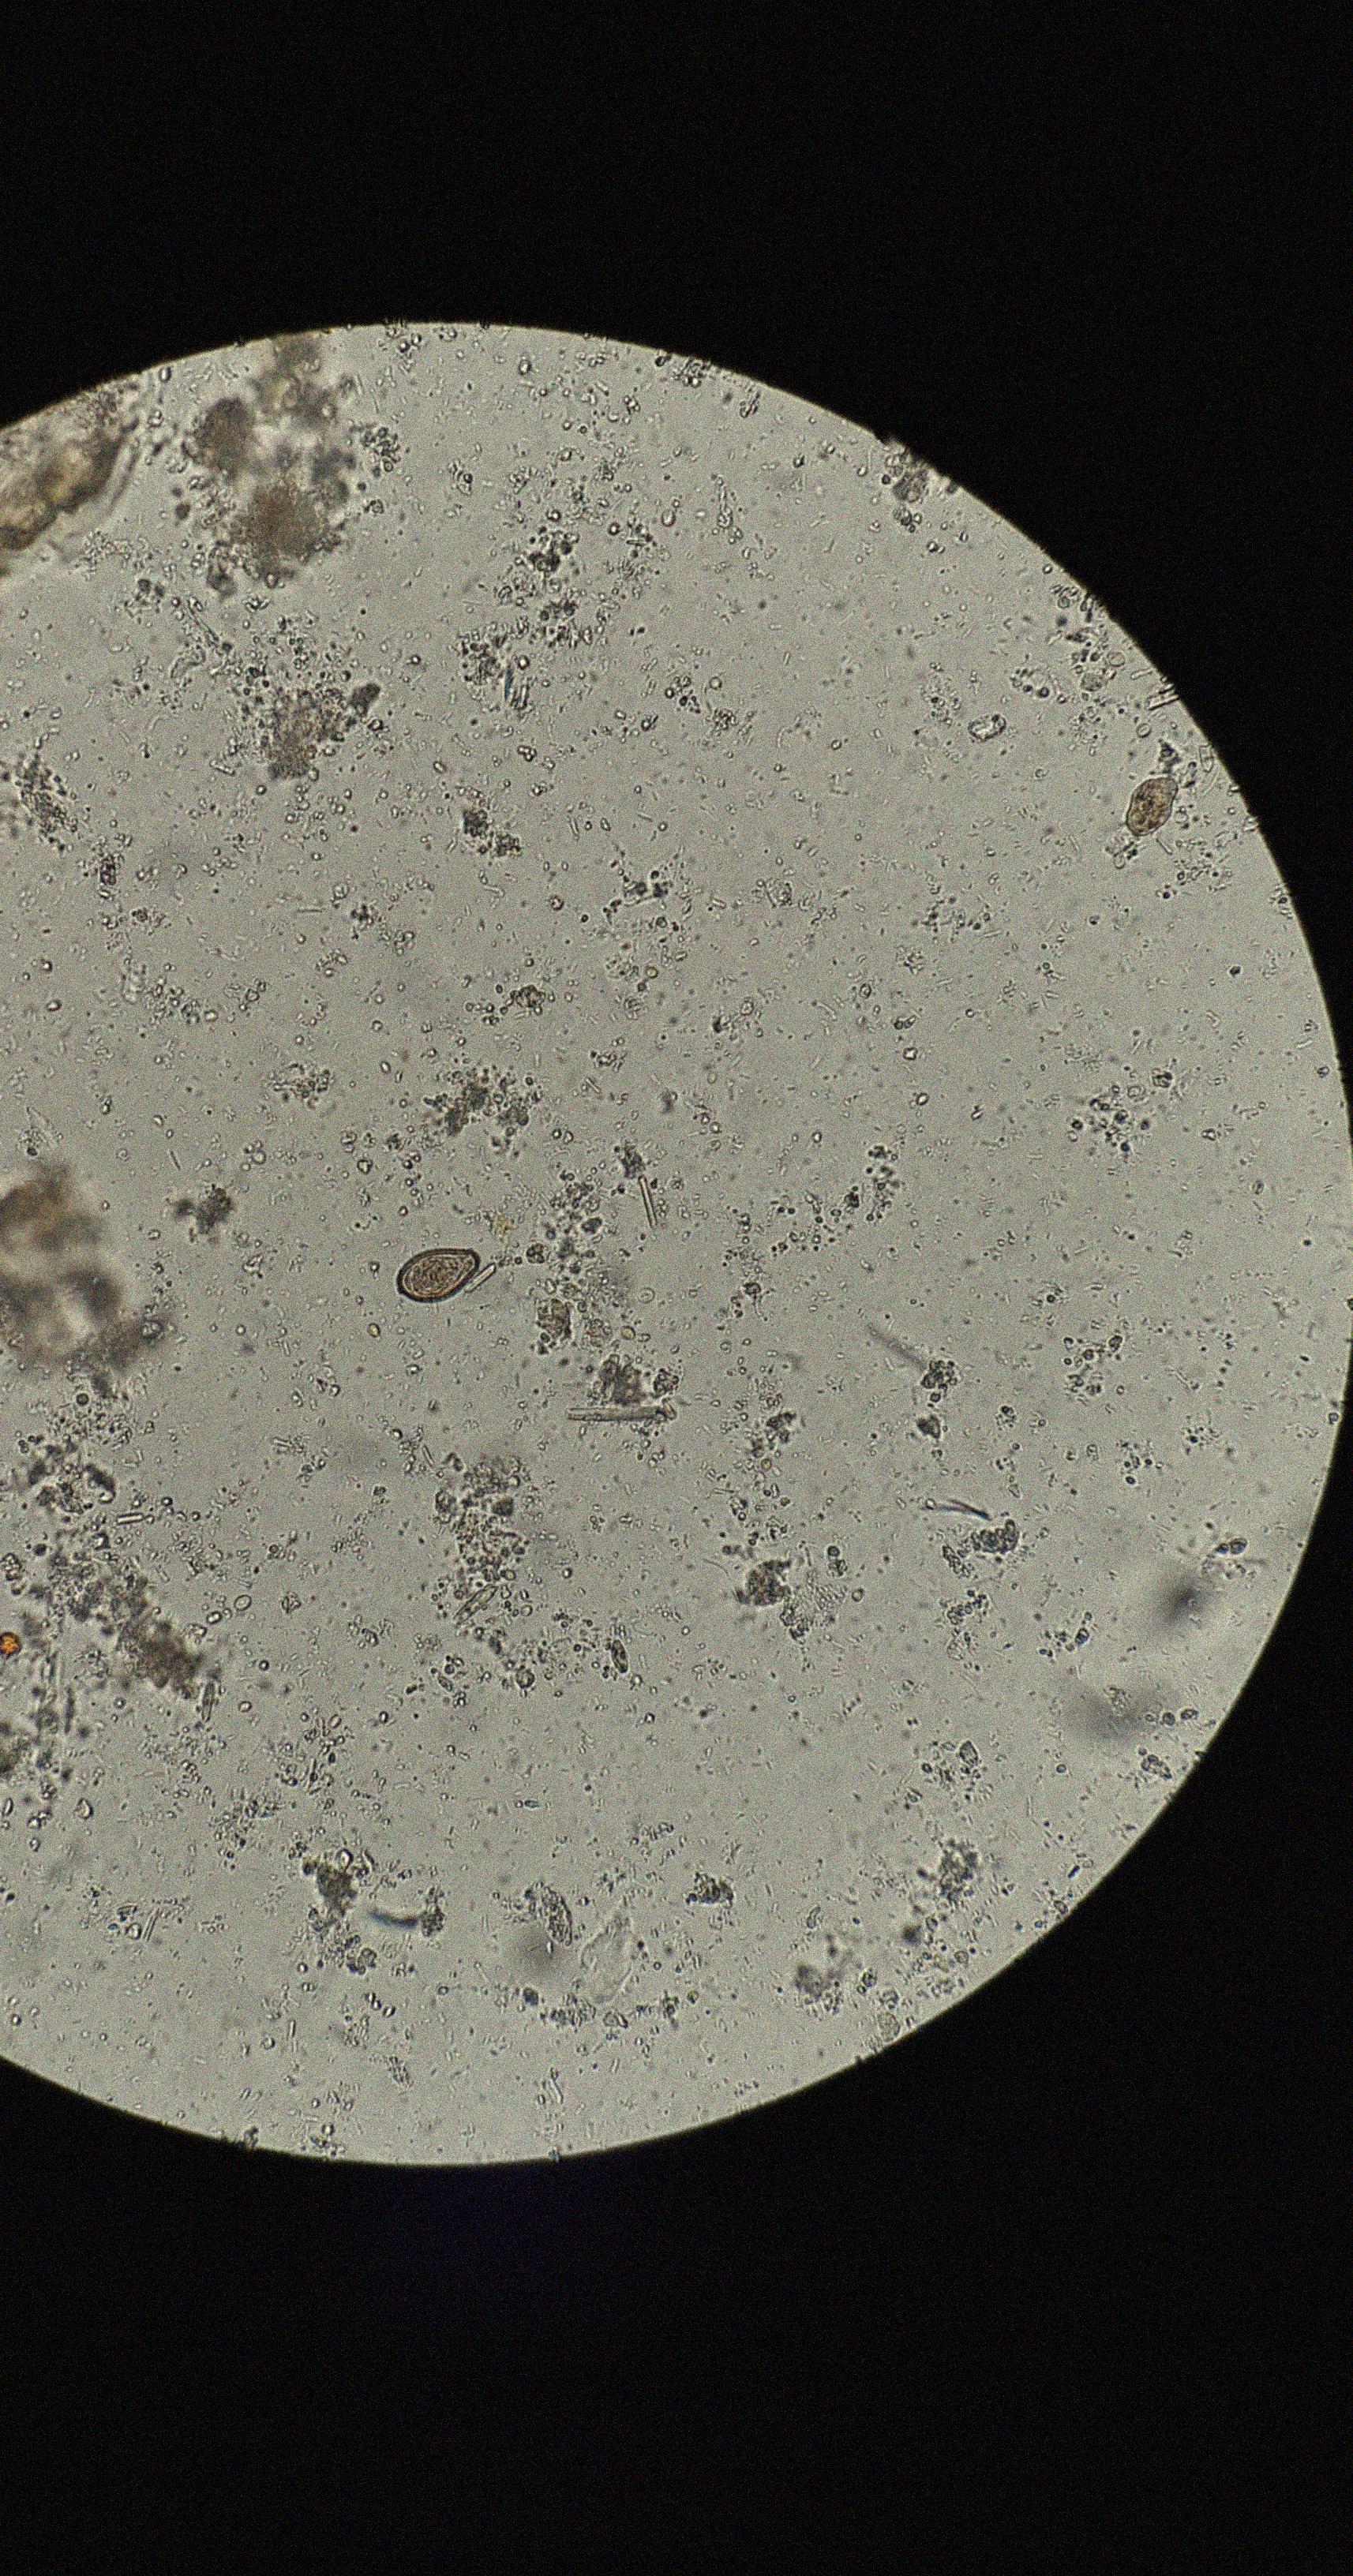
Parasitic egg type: Opisthorchis viverrine